Aerial crown-view tile of a tropical tree (Barro Colorado Island, Panama), acquired 20240716:
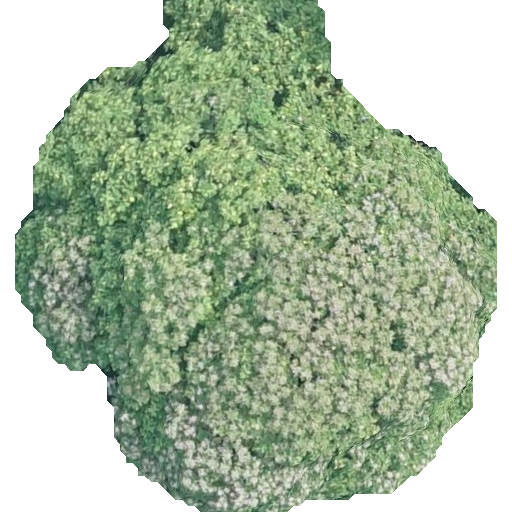
Species: Dipteryx oleifera
GBIF accepted scientific name: Dipteryx oleifera
Crown area: 287.006 m²